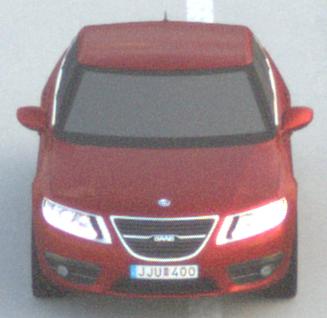
Make: Saab
Model: 5-Sep
Detailed model: 9-5 1.6T
Model produced from: 2010/06
Model produced until: 2011/12
Doors: 4
Color: red
Road condition: dry road
Daytime: sunrise or sunset
Contrast: low contrast